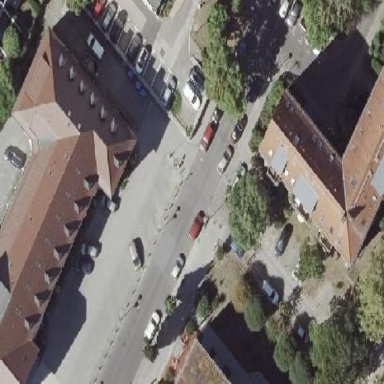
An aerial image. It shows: Paved street-side parking area.